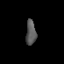
Tissue: prostate
Cell type: Myeloid cells
Senescence score: 0.7555
Nuclear area (px): 248
Mean DAPI intensity: 88.274